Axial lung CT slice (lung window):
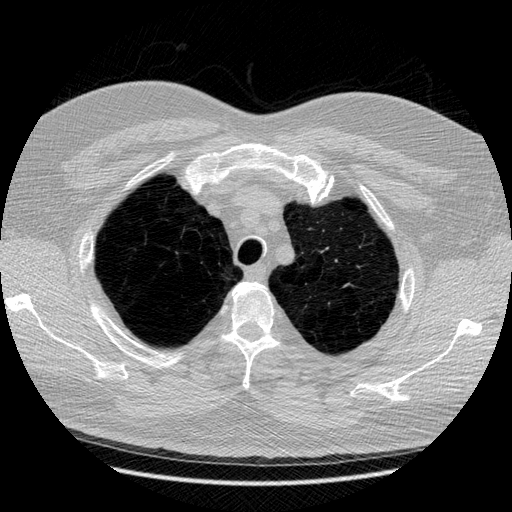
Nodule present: no